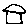
Label: house